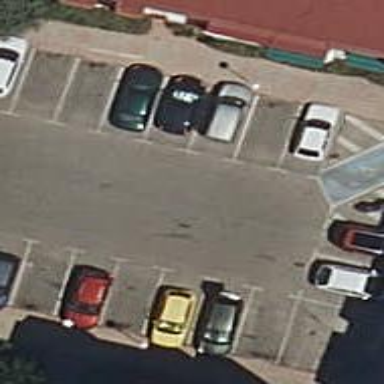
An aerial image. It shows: Parking aisle designated as service road.